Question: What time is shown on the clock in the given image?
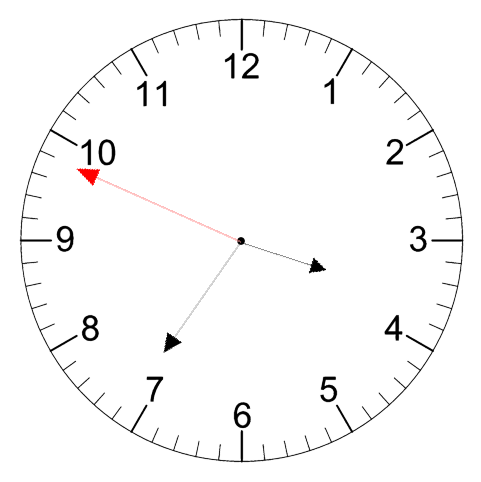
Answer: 03:35:49